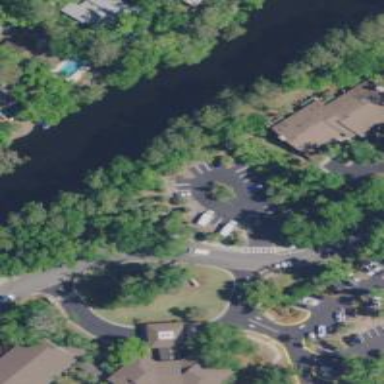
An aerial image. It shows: Turning loop on the road.